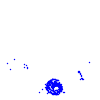
Particle: electron